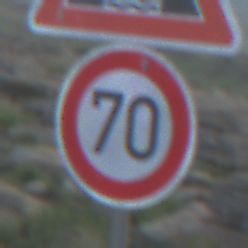
Verkehrszeichen: Geschwindigkeit70
Zusatzzeichen oben: BeweglicheBruecke
Umgebung: Outdoor, Nature
Tageszeit: SunriseSunset
Wetter: PartlyCloudy
Licht: Natural
Jahreszeit: NotSpecified
Kontrast: LowContrast